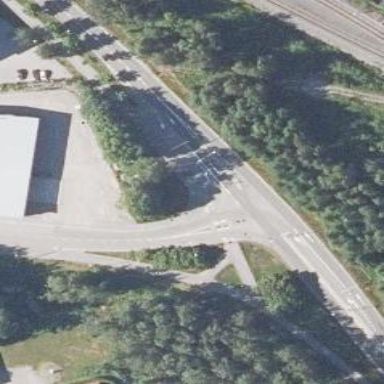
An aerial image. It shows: Asphalt cycleway.